Question: Is there anyway to set onlickListener inside a flipper view. In my application, there is a question wizard with "Next","Previous" and "Finish" button. I have used the ViewFlipper to flip through all the questions. There is having a textview and 4 radiobuttons wrapped inside a Radiogroup for each view in flipper. I want to get the value of the RadioButton selected when users click the finish button. What I have planned to do is, call a function to store the value in an array each time when the radio button is clicked and get the array when clicking on the finish button. Is there any suggestion how to establish this!
My Question wizard will look like this:

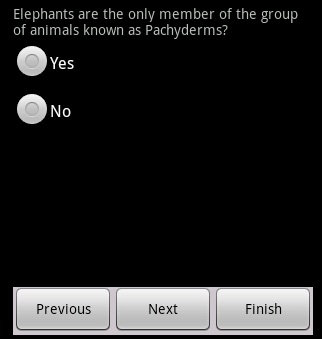
Answer: At the risk of encouraging premature optimization, I've solved a problem very similar to this (flipping a set of potentially dozens of more or less identical pages) which turned out quite nicely, and which would solve your problem albeit slightly indirectly.
The basis of my technique was to have a 'ViewFlipper' containing a single child page. When the user clicked 'previous' or 'next' the following things would happen:
- - - -
I needed to go this extra mile because my page was very complex... several lists, all sorts of buttons, images etc. It would have been terribly wasteful to have 2 or 3 of them in my view hierarchy, let alone dozens. The above technique minimizes your layout complexity, and the flipping animation gets to run a lot faster if the page is complex.